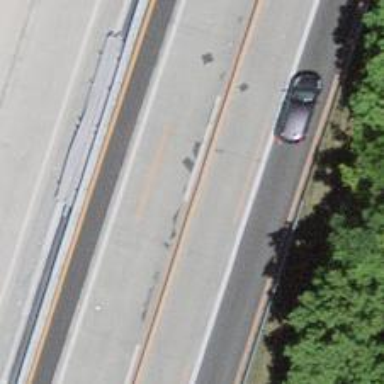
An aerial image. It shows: Asphalt motorway.